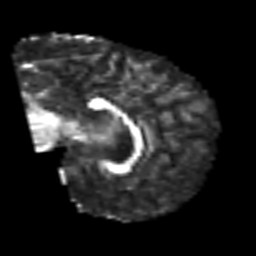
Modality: FA
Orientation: sagittal
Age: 50
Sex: male
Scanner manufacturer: siemens
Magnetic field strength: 3 T
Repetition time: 6.1 s
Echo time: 0.101 s